Aerial crown-view tile of a tropical tree (Barro Colorado Island, Panama), acquired 20250915:
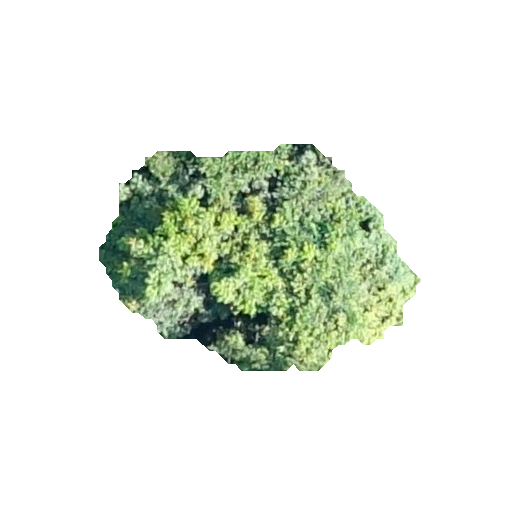
Species: Protium tenuifolium
GBIF accepted scientific name: Protium tenuifolium
Crown area: 74.43 m²